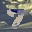
Label: 7